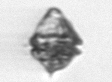
Label: Kryptoperidinium_triquetrum